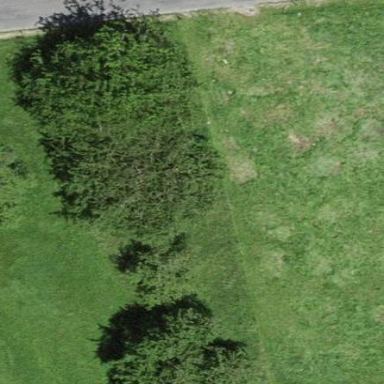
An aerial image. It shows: Orchard.